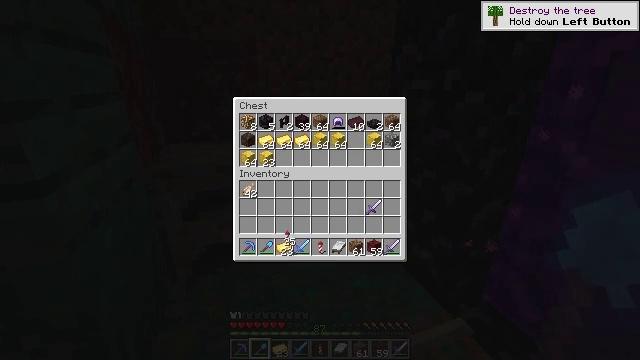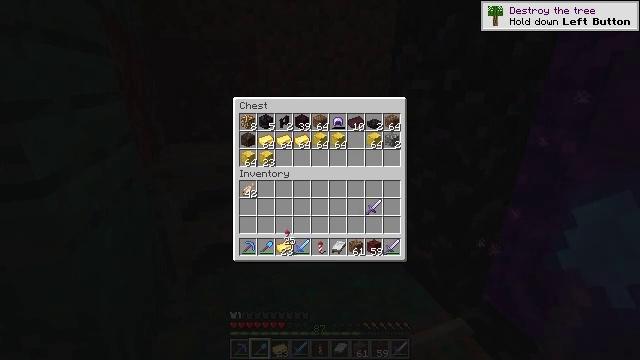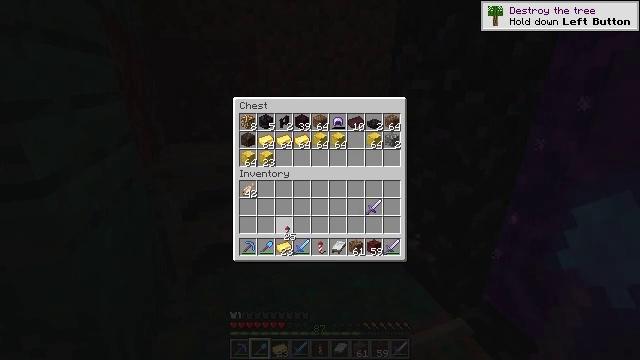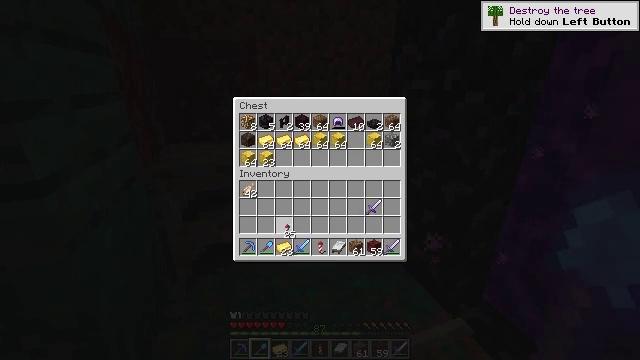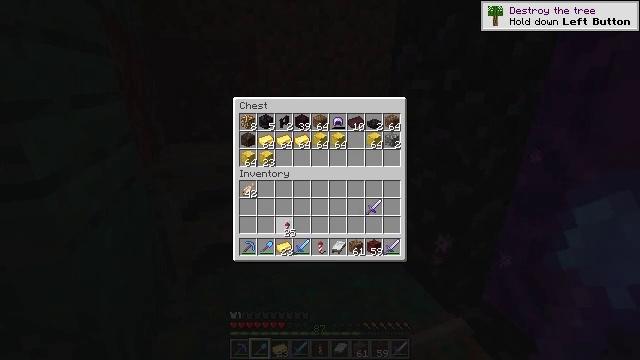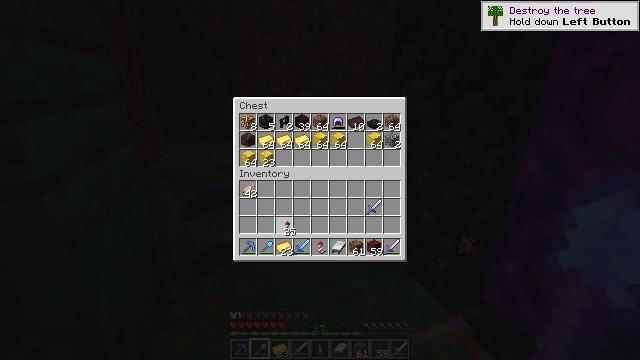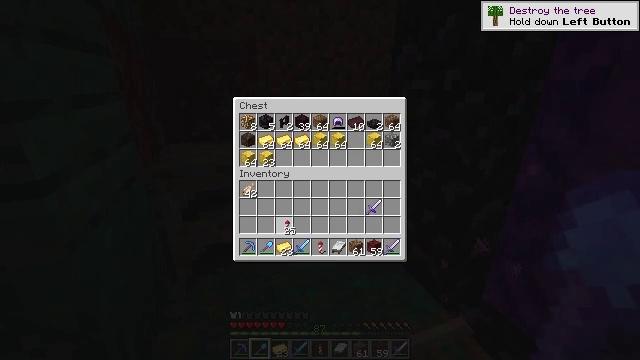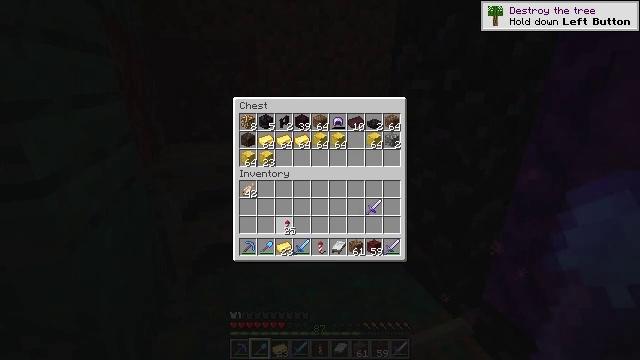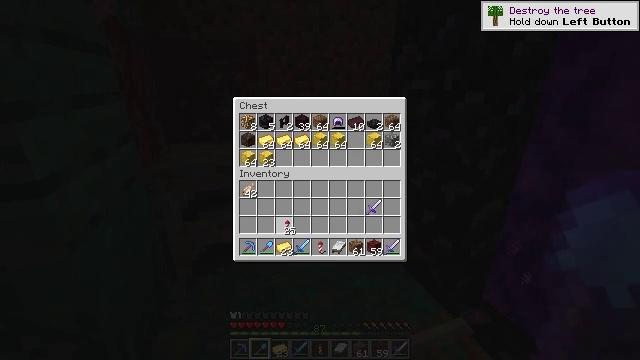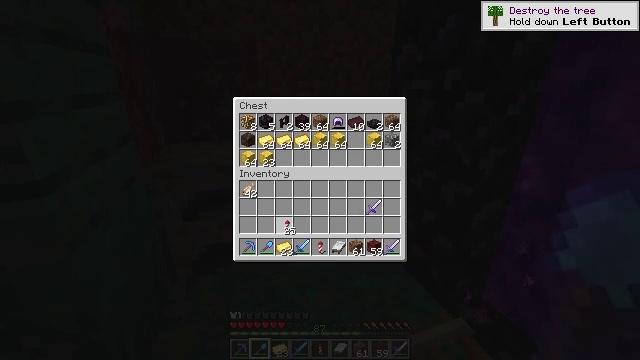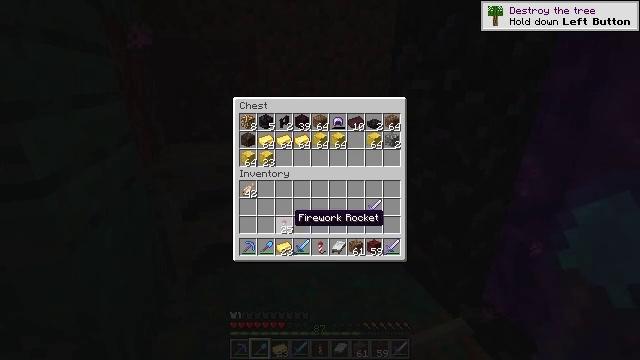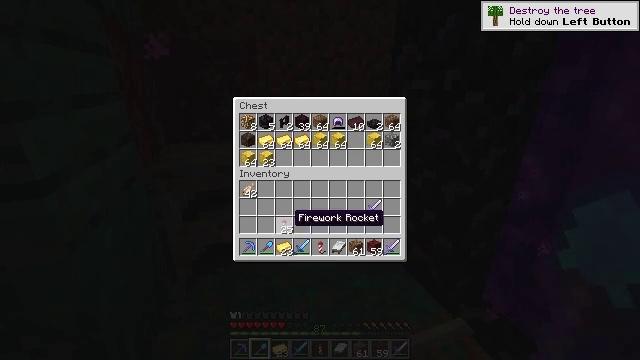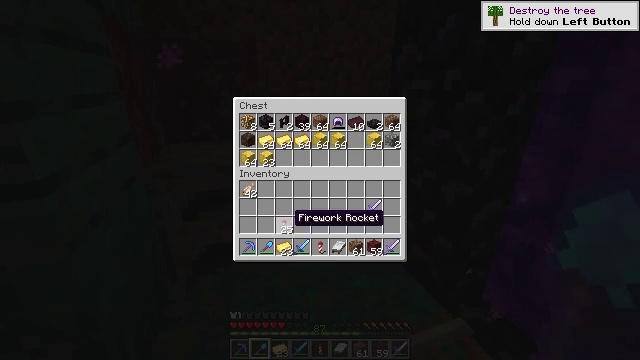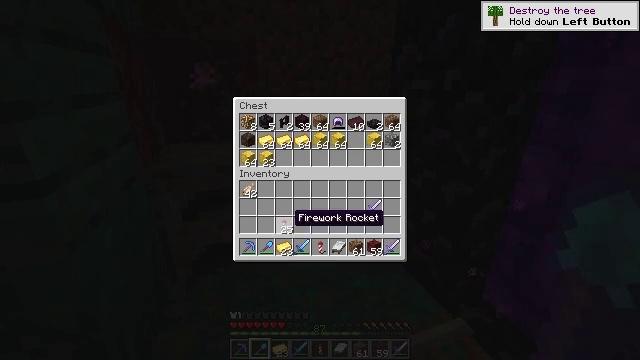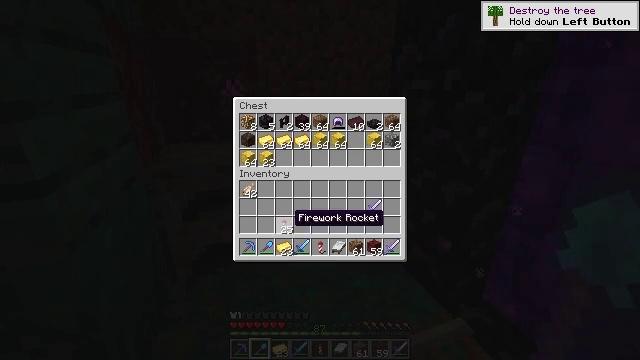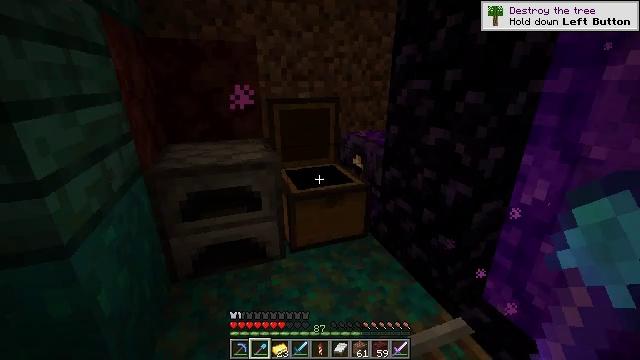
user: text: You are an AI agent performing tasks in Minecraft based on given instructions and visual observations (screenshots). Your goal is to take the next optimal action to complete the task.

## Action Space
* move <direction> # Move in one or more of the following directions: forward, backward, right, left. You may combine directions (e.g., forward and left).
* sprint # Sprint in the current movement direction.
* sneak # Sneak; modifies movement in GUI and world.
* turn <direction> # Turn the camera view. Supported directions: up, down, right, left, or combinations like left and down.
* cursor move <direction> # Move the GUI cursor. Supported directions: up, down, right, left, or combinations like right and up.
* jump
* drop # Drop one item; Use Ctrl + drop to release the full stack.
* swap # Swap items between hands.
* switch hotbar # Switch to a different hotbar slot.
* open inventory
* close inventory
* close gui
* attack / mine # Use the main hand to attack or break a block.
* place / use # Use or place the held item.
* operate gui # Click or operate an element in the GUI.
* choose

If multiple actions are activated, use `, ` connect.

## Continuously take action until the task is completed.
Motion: motion action
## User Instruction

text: Mine the beacon to move it.
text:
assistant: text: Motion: no_op
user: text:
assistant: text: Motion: no_op
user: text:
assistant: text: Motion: no_op
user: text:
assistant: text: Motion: no_op
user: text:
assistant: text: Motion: no_op
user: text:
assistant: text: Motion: no_op
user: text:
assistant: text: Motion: operate gui
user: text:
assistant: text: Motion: operate gui
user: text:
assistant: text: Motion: operate gui
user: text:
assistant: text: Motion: no_op
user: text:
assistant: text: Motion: no_op
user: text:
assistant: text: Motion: no_op
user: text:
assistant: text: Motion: no_op
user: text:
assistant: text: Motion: no_op
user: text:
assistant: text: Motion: no_op
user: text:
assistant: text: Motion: close gui
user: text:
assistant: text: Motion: turn left and up, open inventory
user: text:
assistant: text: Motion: turn left and up
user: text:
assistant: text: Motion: turn left and up
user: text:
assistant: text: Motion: turn left and up
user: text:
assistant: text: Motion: turn left and up
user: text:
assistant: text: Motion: turn left and up
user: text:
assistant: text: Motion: turn left and up
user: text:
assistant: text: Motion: turn left and up
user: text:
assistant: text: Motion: turn left and up
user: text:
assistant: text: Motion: turn left and up
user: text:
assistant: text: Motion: turn left and up
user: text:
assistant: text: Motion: turn left and up
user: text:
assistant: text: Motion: turn left
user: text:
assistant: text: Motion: use / place